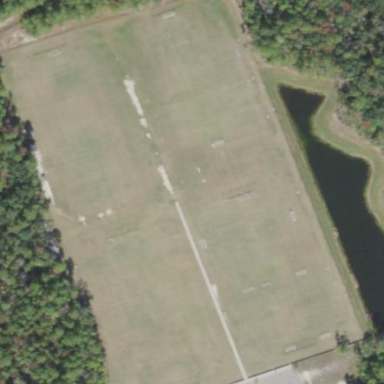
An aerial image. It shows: Grassy pitch for soccer and American football activities.